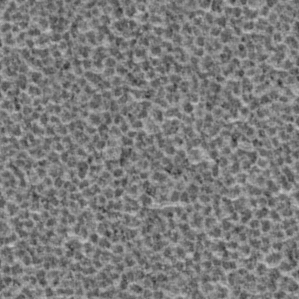
Label: frost